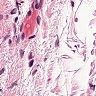
Metastatic tissue present: no